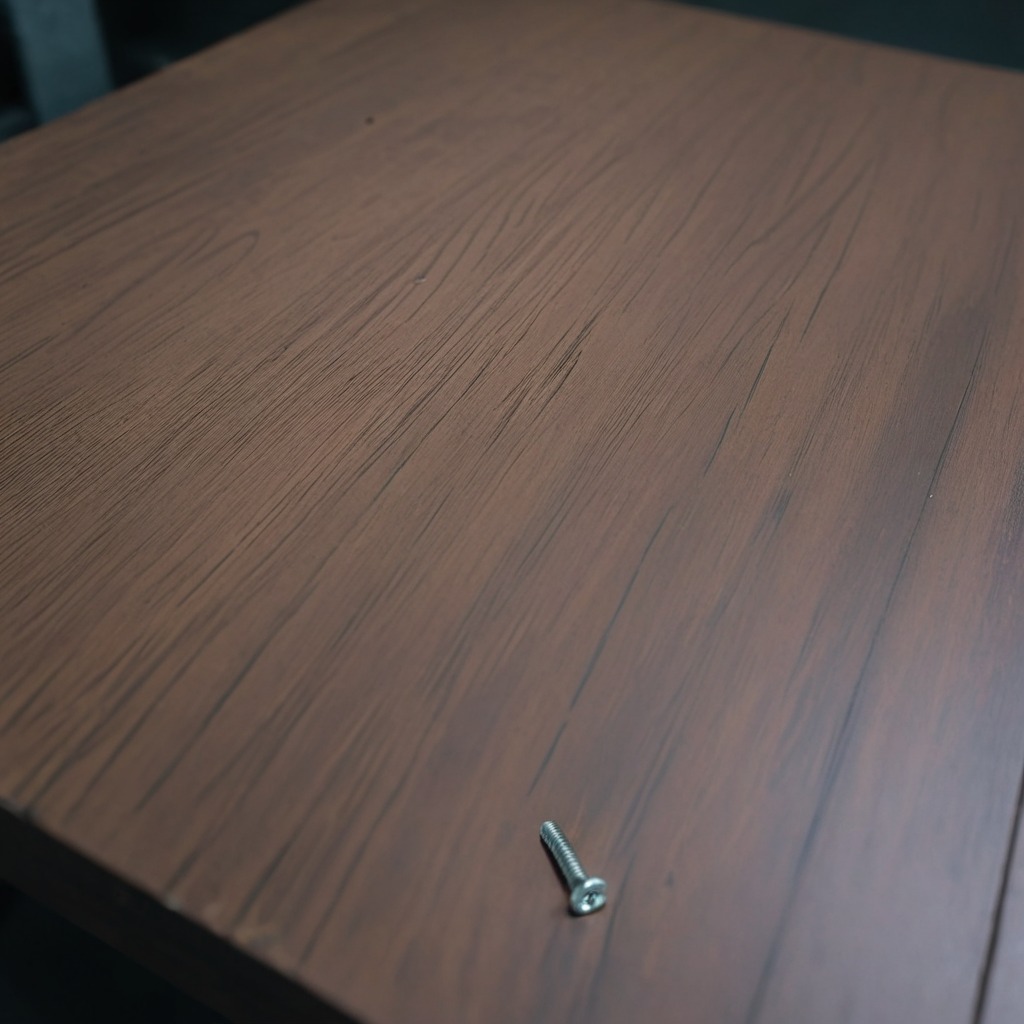
A metal screw is lying on the table.